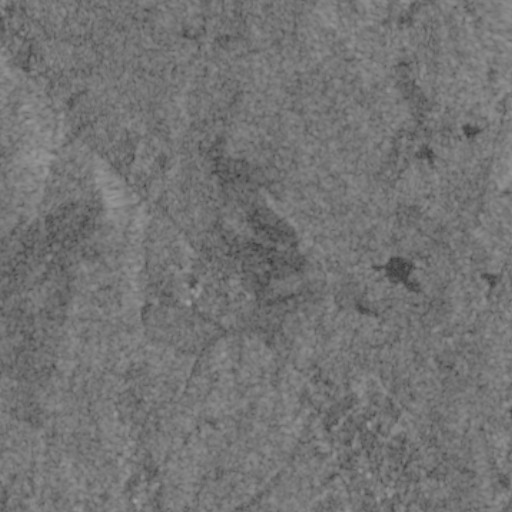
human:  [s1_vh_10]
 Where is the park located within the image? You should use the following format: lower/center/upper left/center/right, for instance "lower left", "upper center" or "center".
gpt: The park is located in the center right of the image.
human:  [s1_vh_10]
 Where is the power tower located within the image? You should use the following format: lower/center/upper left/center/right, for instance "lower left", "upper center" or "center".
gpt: The power tower is located in the right of the image.
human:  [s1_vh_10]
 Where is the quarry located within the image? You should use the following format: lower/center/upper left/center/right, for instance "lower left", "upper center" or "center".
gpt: The quarry is located in the center of the image.
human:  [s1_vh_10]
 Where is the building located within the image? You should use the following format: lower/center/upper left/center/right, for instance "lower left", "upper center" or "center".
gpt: There is no building in the image.

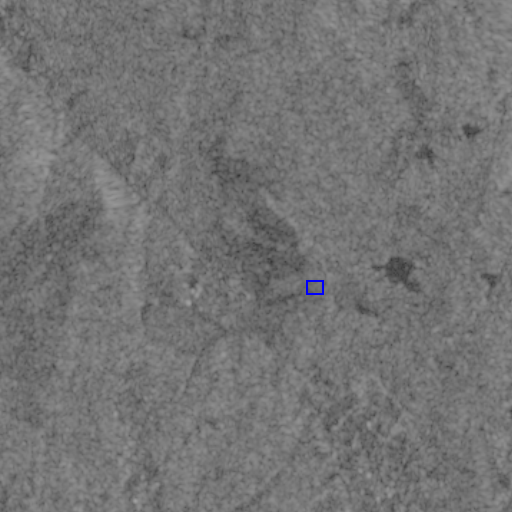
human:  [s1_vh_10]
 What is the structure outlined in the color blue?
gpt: The structure outlined in blue is a quarry.
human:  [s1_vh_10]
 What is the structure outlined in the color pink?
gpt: There is no pink outline.